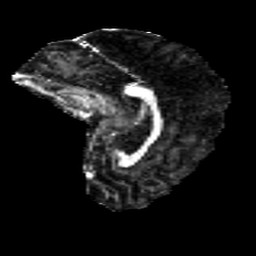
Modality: FA
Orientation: sagittal
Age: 26
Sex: female
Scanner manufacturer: ge
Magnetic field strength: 3 T
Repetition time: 7.8 s
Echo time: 0.0606 s